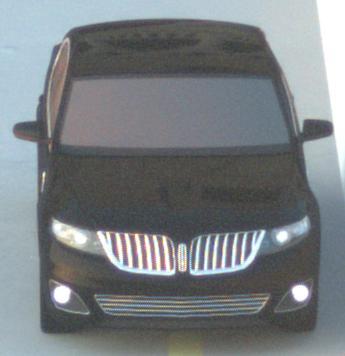
Make: Lincoln
Model: MKS
Detailed model: -
Model produced from: 2008
Model produced until: 2011
Doors: 4
Color: black
Road condition: dry road
Daytime: sunrise or sunset
Contrast: medium contrast